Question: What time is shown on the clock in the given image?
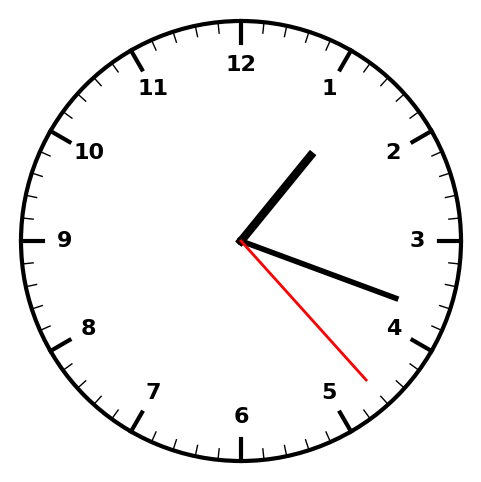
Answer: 01:18:23